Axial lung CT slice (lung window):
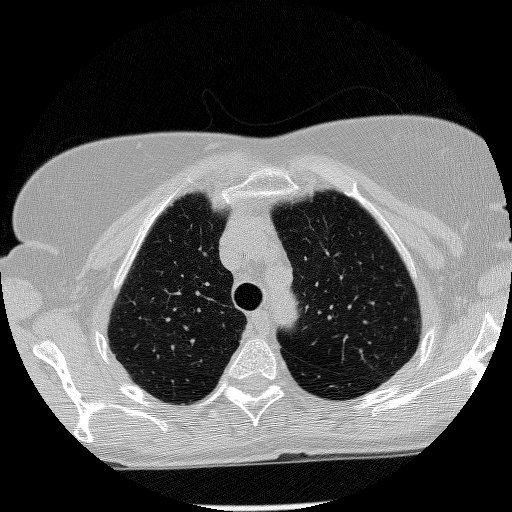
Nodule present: no